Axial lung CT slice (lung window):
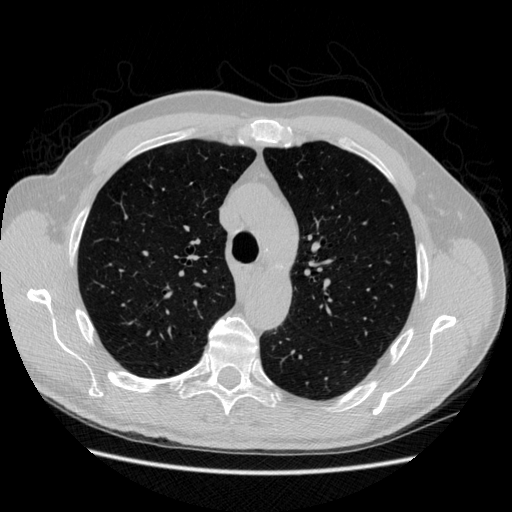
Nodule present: no